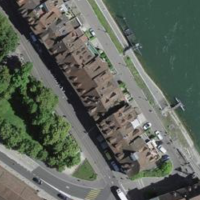
EUNIS habitat code: 54
Species observed at this site:
Campanula rapunculoides
Echium vulgare
Corvus corone
Fulica atra
Viburnum tinus
Anas platyrhynchos
Passer domesticus
Cymbalaria muralis
Carduelis carduelis
Chroicocephalus ridibundus
Phalacrocorax carbo
Larus michahellis
Cygnus olor
Hypericum perforatum
Pica pica
Columba livia